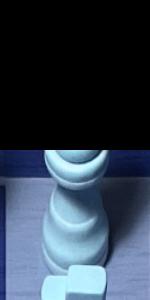
Label: Queen_White